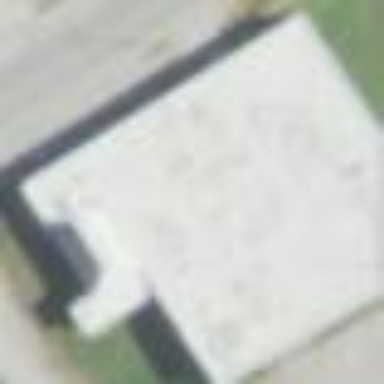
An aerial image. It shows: Warehouse building.